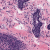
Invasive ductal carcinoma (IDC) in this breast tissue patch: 0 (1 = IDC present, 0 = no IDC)